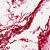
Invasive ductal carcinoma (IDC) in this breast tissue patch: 0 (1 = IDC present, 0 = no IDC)